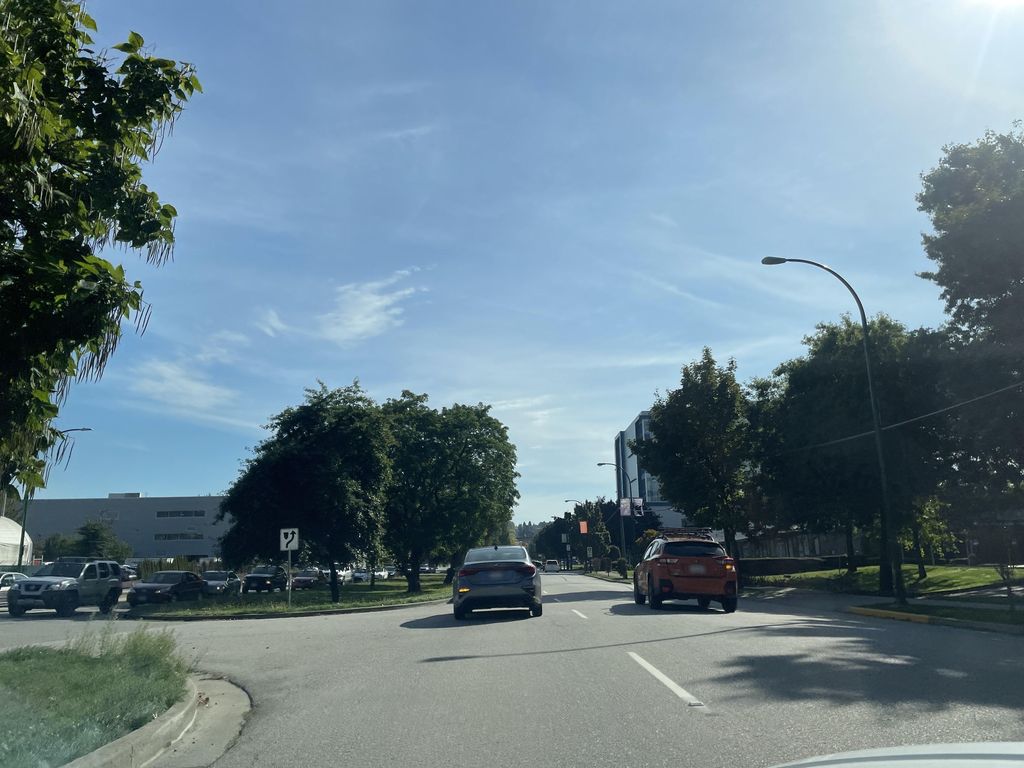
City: vancouver